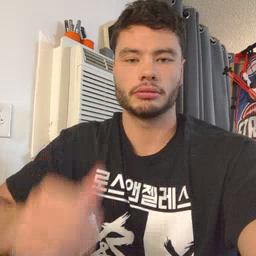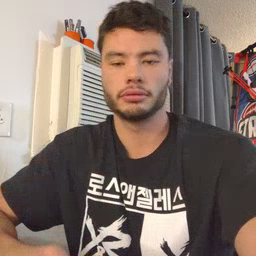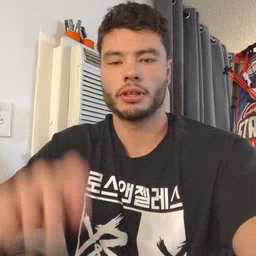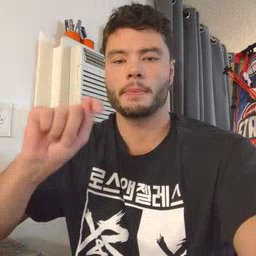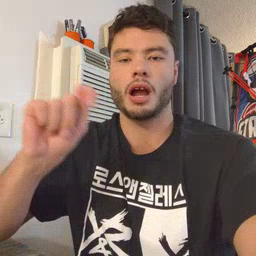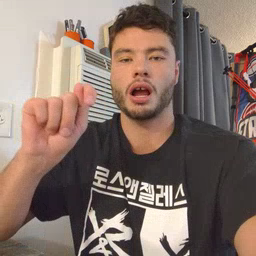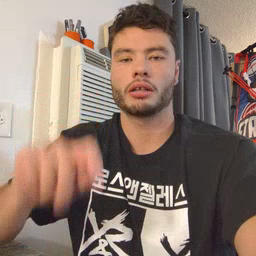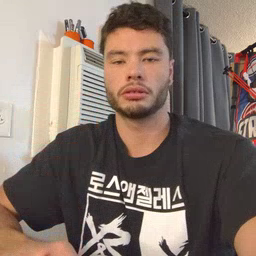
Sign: potty